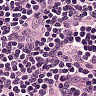
Metastatic tissue present: no